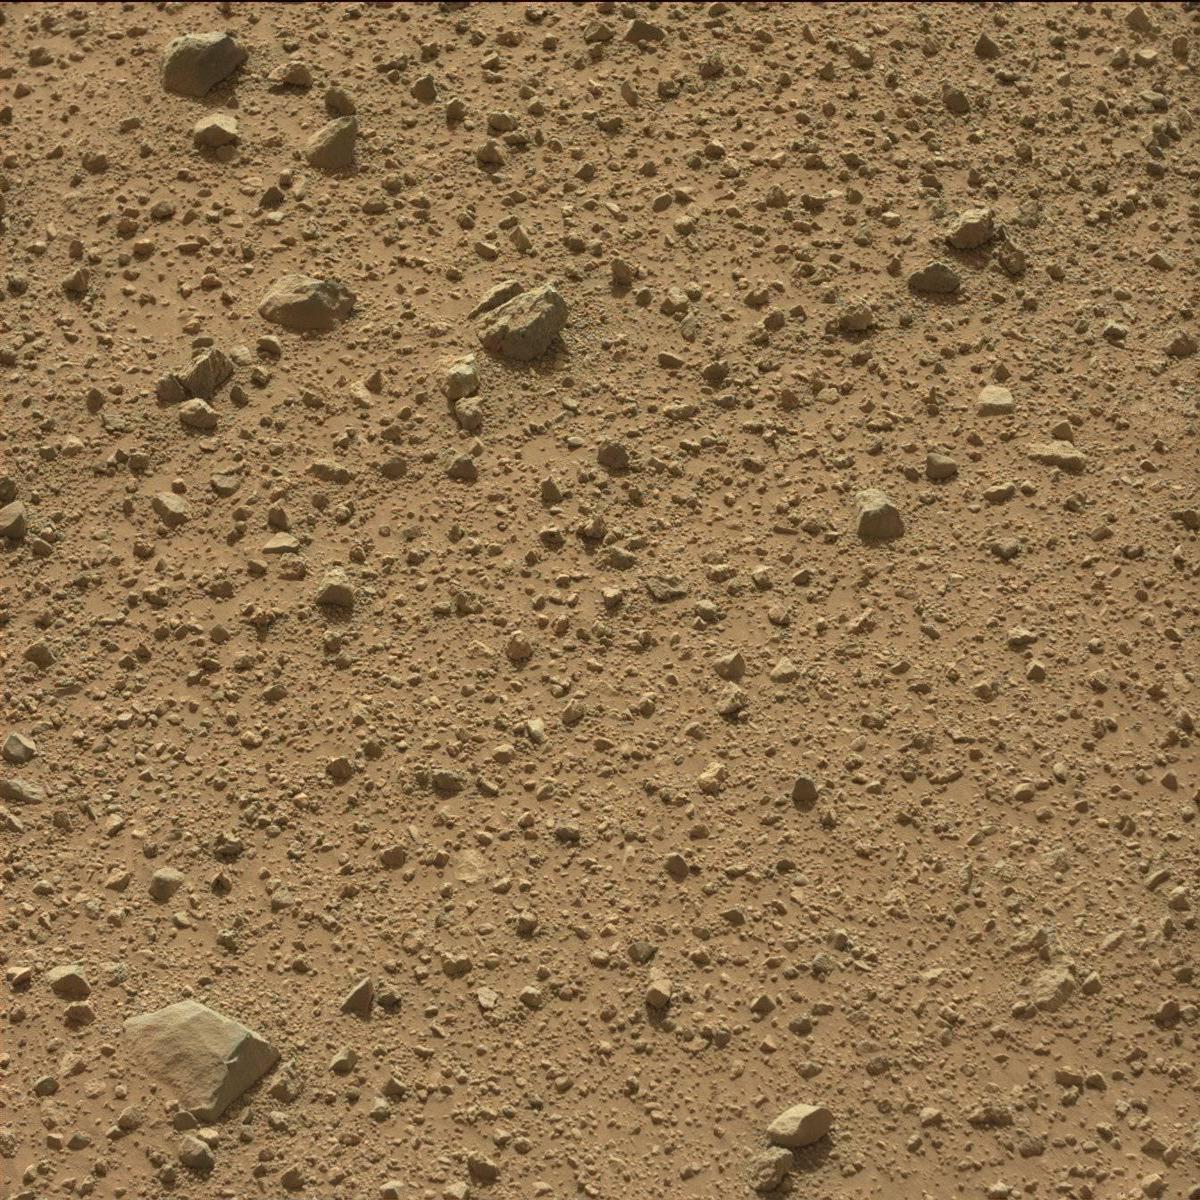
Terrain classes present: Bedrock, Rock, Sand / Soil